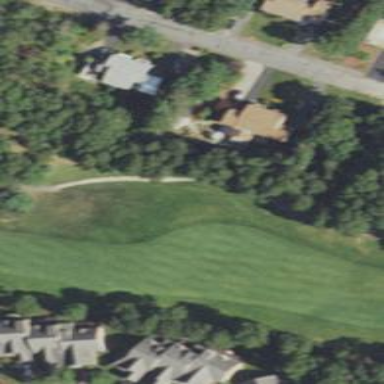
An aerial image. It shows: Service road designated as golf cart path.